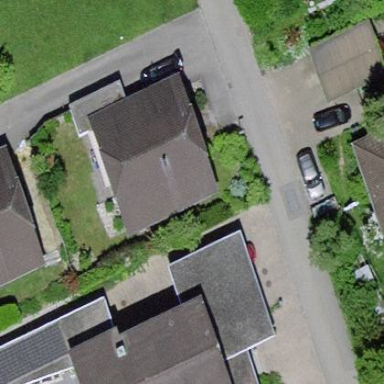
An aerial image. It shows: Half-hipped roof house.